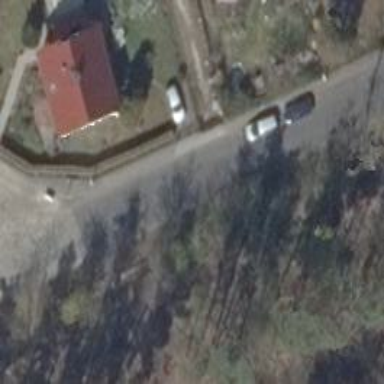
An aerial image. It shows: Residential road with asphalt surface. Sidewalk is present on the left side.